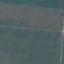
Land use / land cover: AnnualCrop